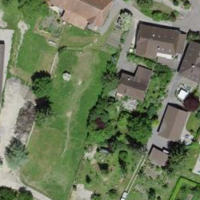
EUNIS habitat code: 55
Species observed at this site:
Columba livia
Strix aluco
Corvus corone
Passer domesticus